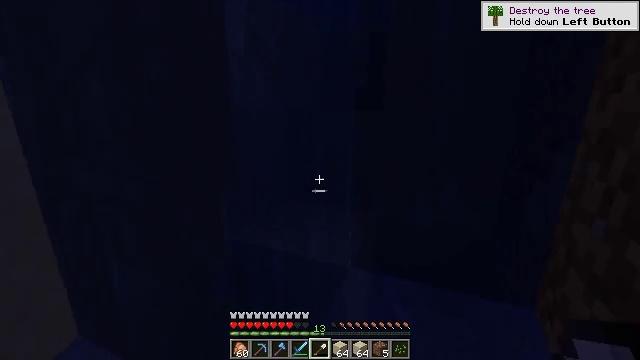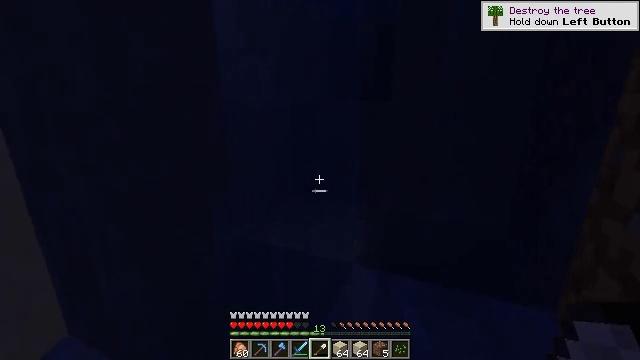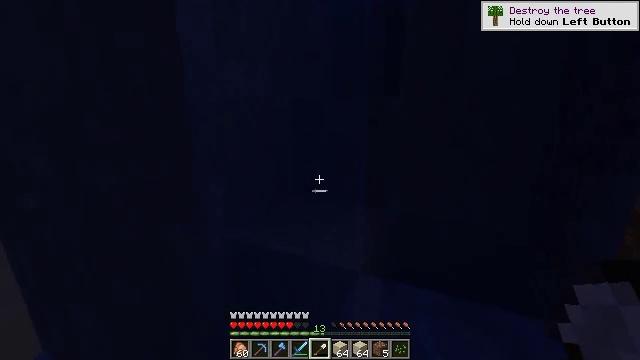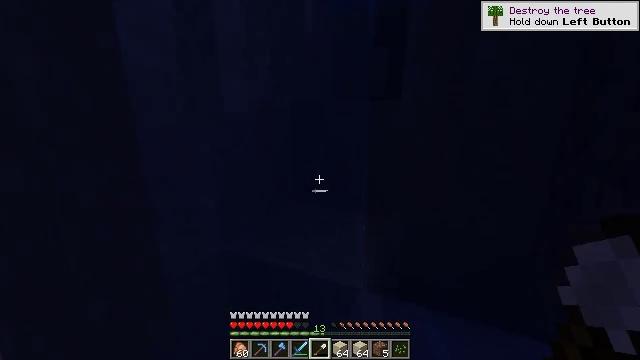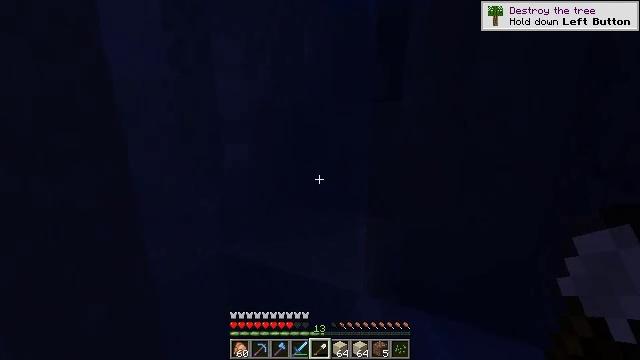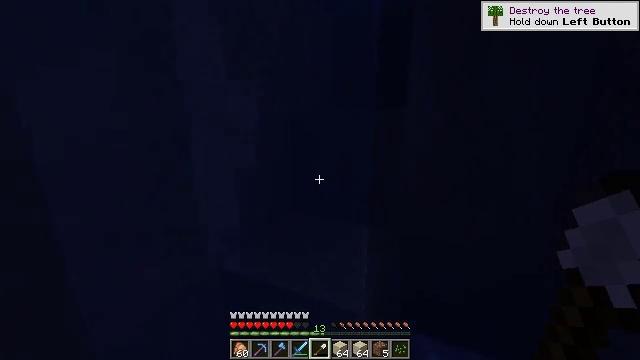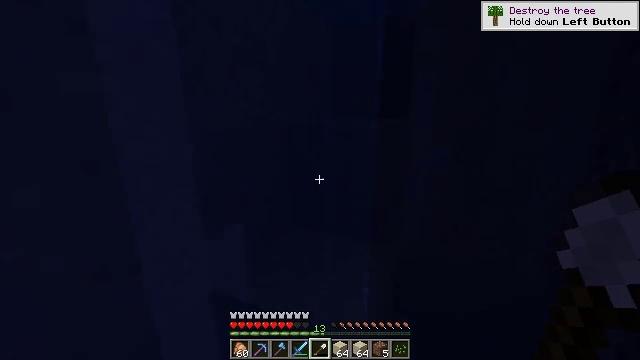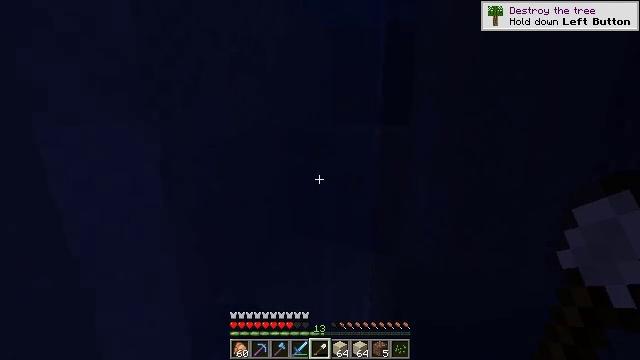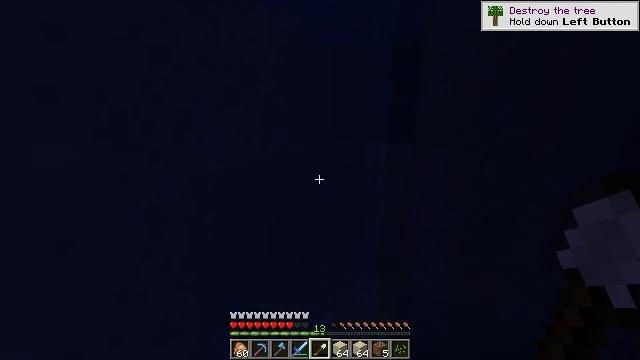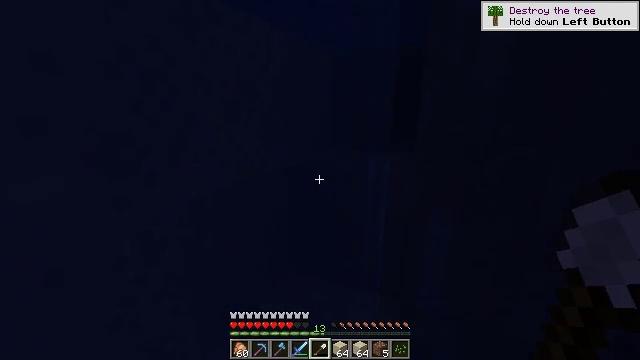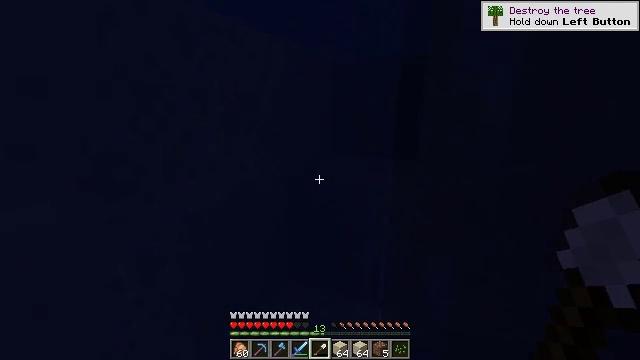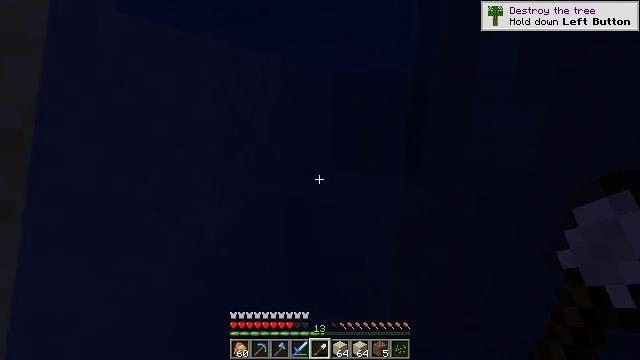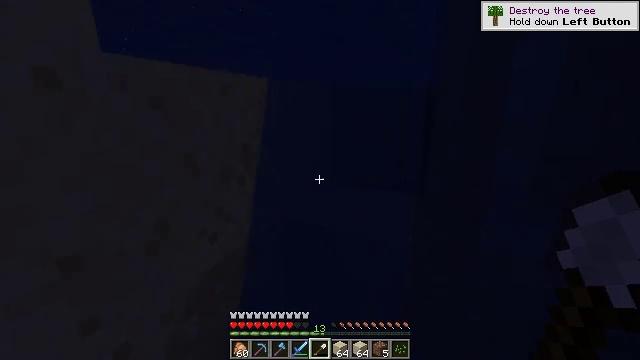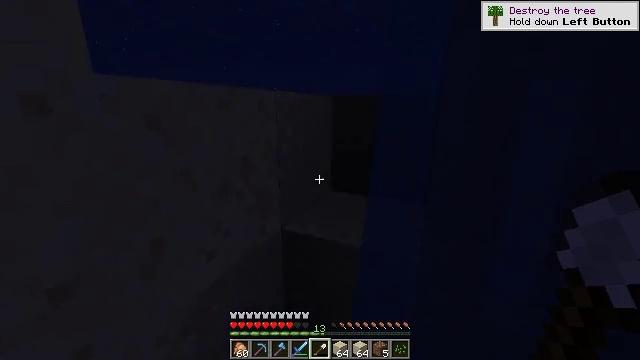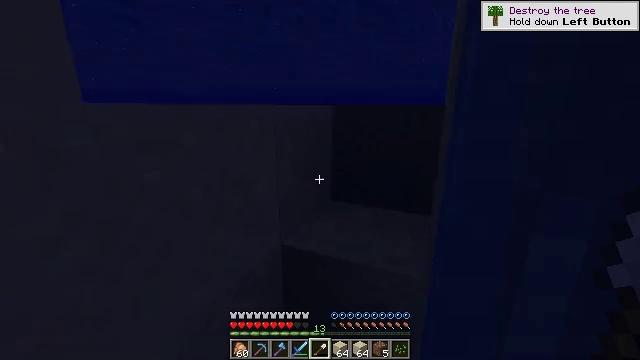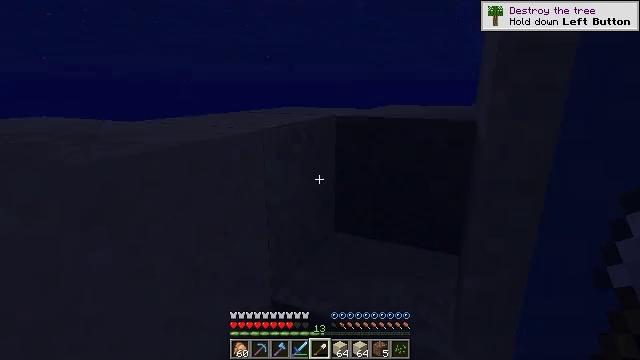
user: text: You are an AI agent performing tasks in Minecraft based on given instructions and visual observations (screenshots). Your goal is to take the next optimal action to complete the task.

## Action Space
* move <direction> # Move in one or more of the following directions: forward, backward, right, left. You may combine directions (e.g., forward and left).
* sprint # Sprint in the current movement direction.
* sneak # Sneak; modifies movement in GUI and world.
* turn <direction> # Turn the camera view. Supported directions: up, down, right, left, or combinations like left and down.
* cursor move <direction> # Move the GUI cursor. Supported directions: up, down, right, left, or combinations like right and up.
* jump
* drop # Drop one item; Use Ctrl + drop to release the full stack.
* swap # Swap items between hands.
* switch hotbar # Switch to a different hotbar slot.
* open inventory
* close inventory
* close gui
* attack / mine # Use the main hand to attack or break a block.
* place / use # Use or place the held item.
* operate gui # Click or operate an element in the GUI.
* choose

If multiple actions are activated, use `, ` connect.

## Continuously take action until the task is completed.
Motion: motion action
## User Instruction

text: Break oak leaves from the trees.
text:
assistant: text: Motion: move forward, sprint, turn left, jump
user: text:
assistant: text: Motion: move forward, sprint, jump
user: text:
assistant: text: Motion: move forward, sprint, jump
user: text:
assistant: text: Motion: move forward, sprint, jump
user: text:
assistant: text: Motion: move forward, sprint, jump
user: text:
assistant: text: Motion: move forward, sprint, jump
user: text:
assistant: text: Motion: move forward, sprint, jump
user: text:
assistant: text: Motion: move forward, sprint, jump
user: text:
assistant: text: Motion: move forward, sprint, jump
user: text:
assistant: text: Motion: move forward, sprint, jump
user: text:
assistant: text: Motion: move forward, sprint, jump
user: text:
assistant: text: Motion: move forward, sprint, jump
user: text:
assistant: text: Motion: move forward, sprint, jump
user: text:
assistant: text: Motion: move forward, sprint, jump
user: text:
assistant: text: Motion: move forward, sprint, jump
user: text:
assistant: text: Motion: move forward, sprint, jump
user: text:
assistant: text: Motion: move forward, sprint, jump
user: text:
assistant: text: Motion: move forward, sprint, jump
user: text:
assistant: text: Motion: move forward, sprint, jump
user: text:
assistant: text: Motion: move forward, sprint, jump
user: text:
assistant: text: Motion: move forward, sprint, jump
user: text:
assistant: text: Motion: move forward, sprint, jump
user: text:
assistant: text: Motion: move forward, sprint, jump
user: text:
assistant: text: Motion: move forward, sprint, jump
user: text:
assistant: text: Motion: move forward, sprint, turn right and down, jump
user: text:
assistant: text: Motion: move forward, sprint, turn right, jump
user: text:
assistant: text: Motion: move forward, sprint, jump
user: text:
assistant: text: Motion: move forward, sprint, turn right and down, jump
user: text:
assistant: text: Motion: move forward, sprint, turn right and down, jump
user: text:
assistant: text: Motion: move forward, sprint, turn right and down, jump